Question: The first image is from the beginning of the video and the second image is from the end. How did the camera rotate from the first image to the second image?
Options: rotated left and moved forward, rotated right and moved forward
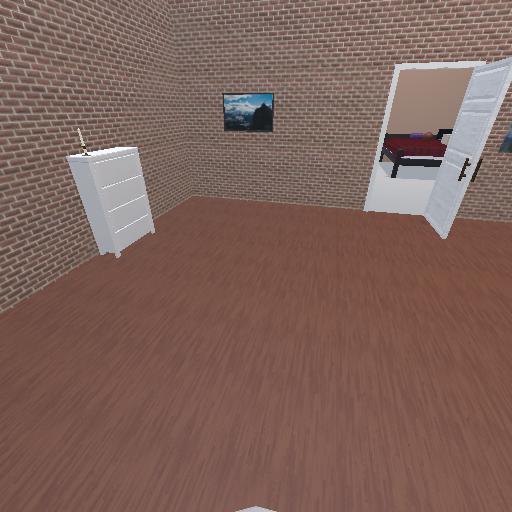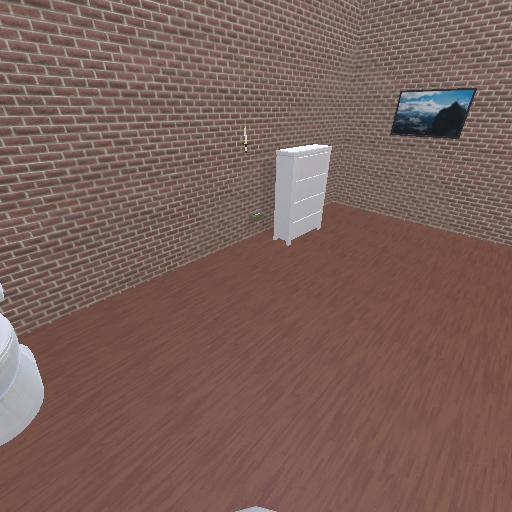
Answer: rotated left and moved forward